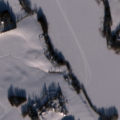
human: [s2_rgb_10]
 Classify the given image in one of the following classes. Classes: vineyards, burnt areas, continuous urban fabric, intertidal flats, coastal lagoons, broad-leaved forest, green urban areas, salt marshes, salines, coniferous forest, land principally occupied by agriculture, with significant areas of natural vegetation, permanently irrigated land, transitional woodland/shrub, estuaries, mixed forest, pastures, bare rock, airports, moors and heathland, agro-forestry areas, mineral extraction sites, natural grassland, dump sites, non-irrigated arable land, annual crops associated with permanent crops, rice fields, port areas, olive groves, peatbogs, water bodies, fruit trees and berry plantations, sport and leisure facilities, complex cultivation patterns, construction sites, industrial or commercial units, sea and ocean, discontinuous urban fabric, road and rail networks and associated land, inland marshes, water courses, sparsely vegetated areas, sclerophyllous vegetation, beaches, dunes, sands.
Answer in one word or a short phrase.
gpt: non-irrigated arable land, land principally occupied by agriculture, with significant areas of natural vegetation, water bodies